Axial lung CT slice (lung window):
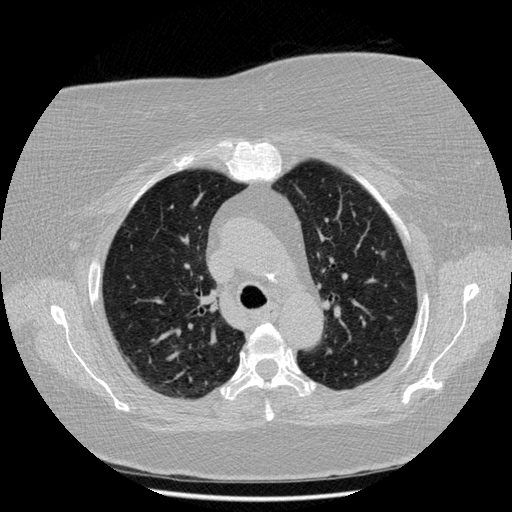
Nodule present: no